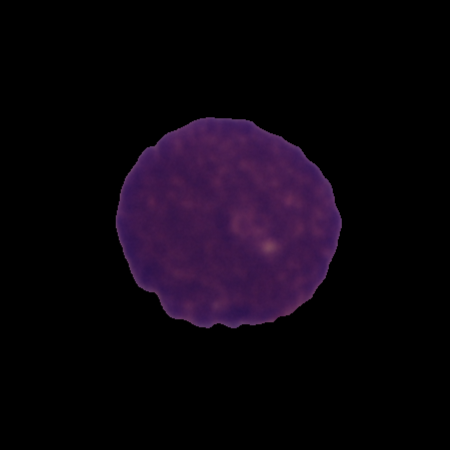
Label: cancer